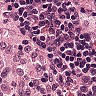
Metastatic tissue present: no